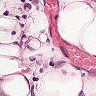
Metastatic tissue present: yes